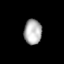
Tissue: lung
Cell type: Others
Senescence score: 0.2409
Nuclear area (px): 432
Mean DAPI intensity: 177.771